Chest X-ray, PA view. Patient: 56 years old, sex F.
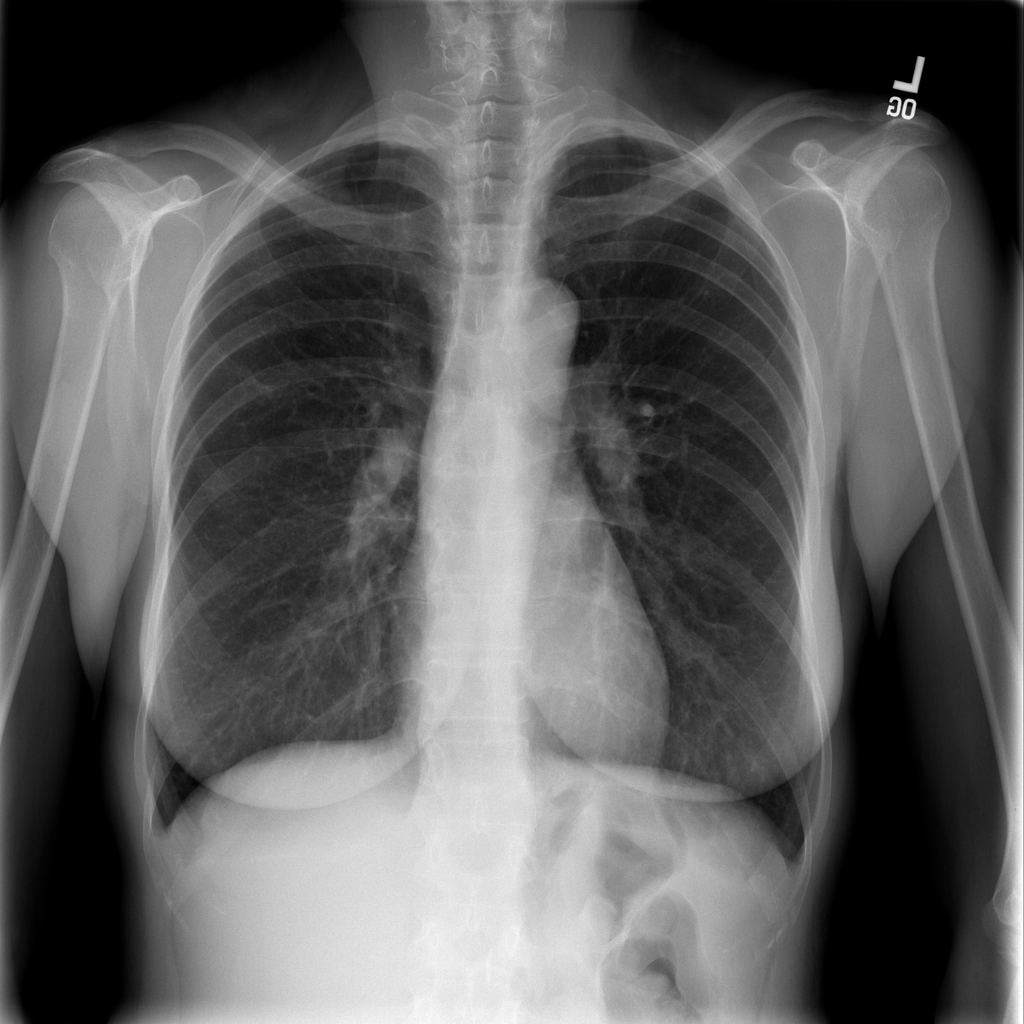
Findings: No Finding